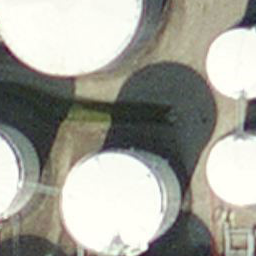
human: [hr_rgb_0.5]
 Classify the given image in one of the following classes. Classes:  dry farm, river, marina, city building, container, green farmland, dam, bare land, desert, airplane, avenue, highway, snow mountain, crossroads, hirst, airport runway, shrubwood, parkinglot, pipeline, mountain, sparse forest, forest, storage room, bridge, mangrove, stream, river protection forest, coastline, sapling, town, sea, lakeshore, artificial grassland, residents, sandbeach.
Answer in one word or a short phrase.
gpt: storage room